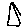
Label: triangle